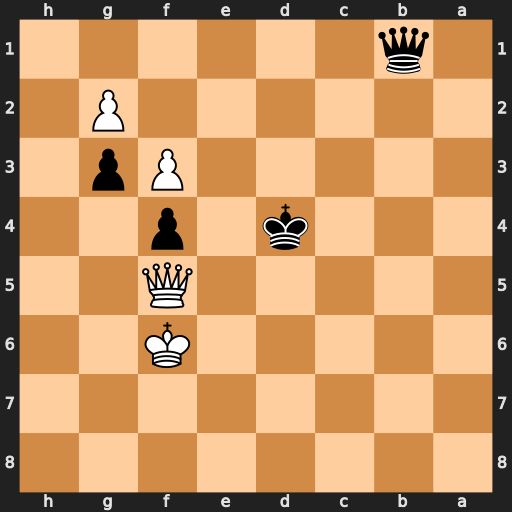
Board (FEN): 8/8/5K2/5Q2/3k1p2/5Pp1/6P1/1q6
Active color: b
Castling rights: -
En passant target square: -
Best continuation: Qxf5+ Kxf5 Ke3